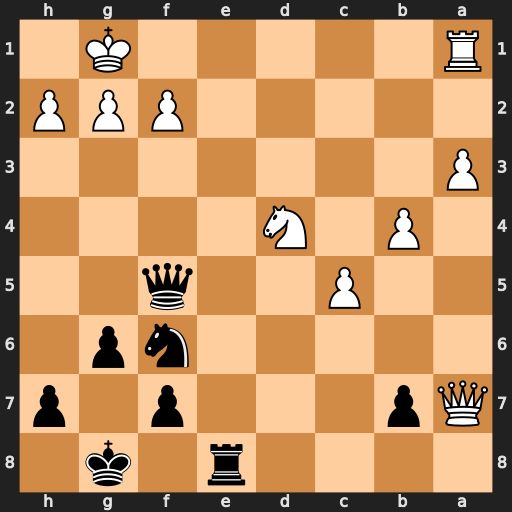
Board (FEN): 4r1k1/Qp3p1p/5np1/2P2q2/1P1N4/P7/5PPP/R5K1
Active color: b
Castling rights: -
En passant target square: -
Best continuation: Qe5 Rf1 Qxd4